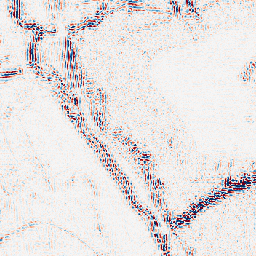
Category: wavelet
Decomposition family: wavelet_reverse_biorthogonal
Decomposition parameters: wavelet: rbio3.5
level: 2
Upsampling method: quintic
Upsampling parameters: scale: 8
Upsampling scale: 8